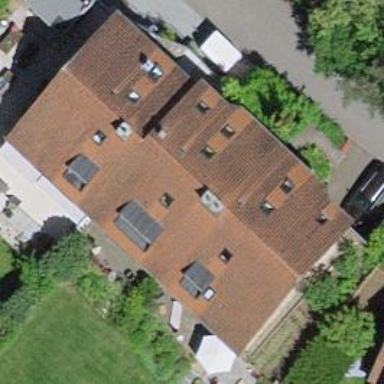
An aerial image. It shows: Terrace building.